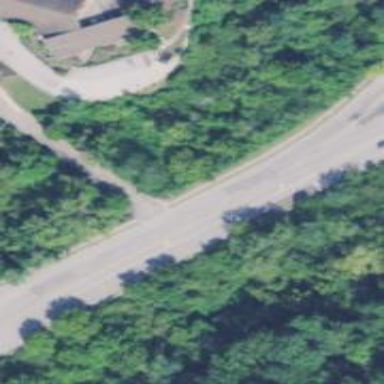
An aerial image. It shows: Tertiary road.